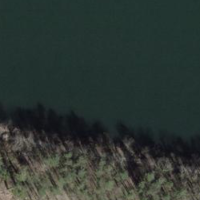
EUNIS habitat code: 15
Species observed at this site:
Certhia brachydactyla
Tachybaptus ruficollis
Corvus corone
Podiceps cristatus
Turdus philomelos
Fulica atra
Alcedo atthis
Dendrocopos major
Aegithalos caudatus
Buteo buteo
Sylvia atricapilla
Muscicapa striata
Phylloscopus collybita
Poecile palustris
Larus michahellis
Cygnus olor
Erithacus rubecula
Cuculus canorus
Sitta europaea
Picus viridis
Acrocephalus scirpaceus
Periparus ater
Motacilla cinerea
Cyanistes caeruleus
Anas platyrhynchos
Troglodytes troglodytes
Larus canus
Aythya ferina
Aix galericulata
Aythya fuligula
Fringilla coelebs
Regulus ignicapilla
Carduelis carduelis
Columba palumbus
Turdus merula
Phalacrocorax carbo
Mareca strepera
Parus major
Hirundo rustica
Milvus migrans
Mergus merganser
Turdus pilaris
Motacilla alba
Delichon urbicum